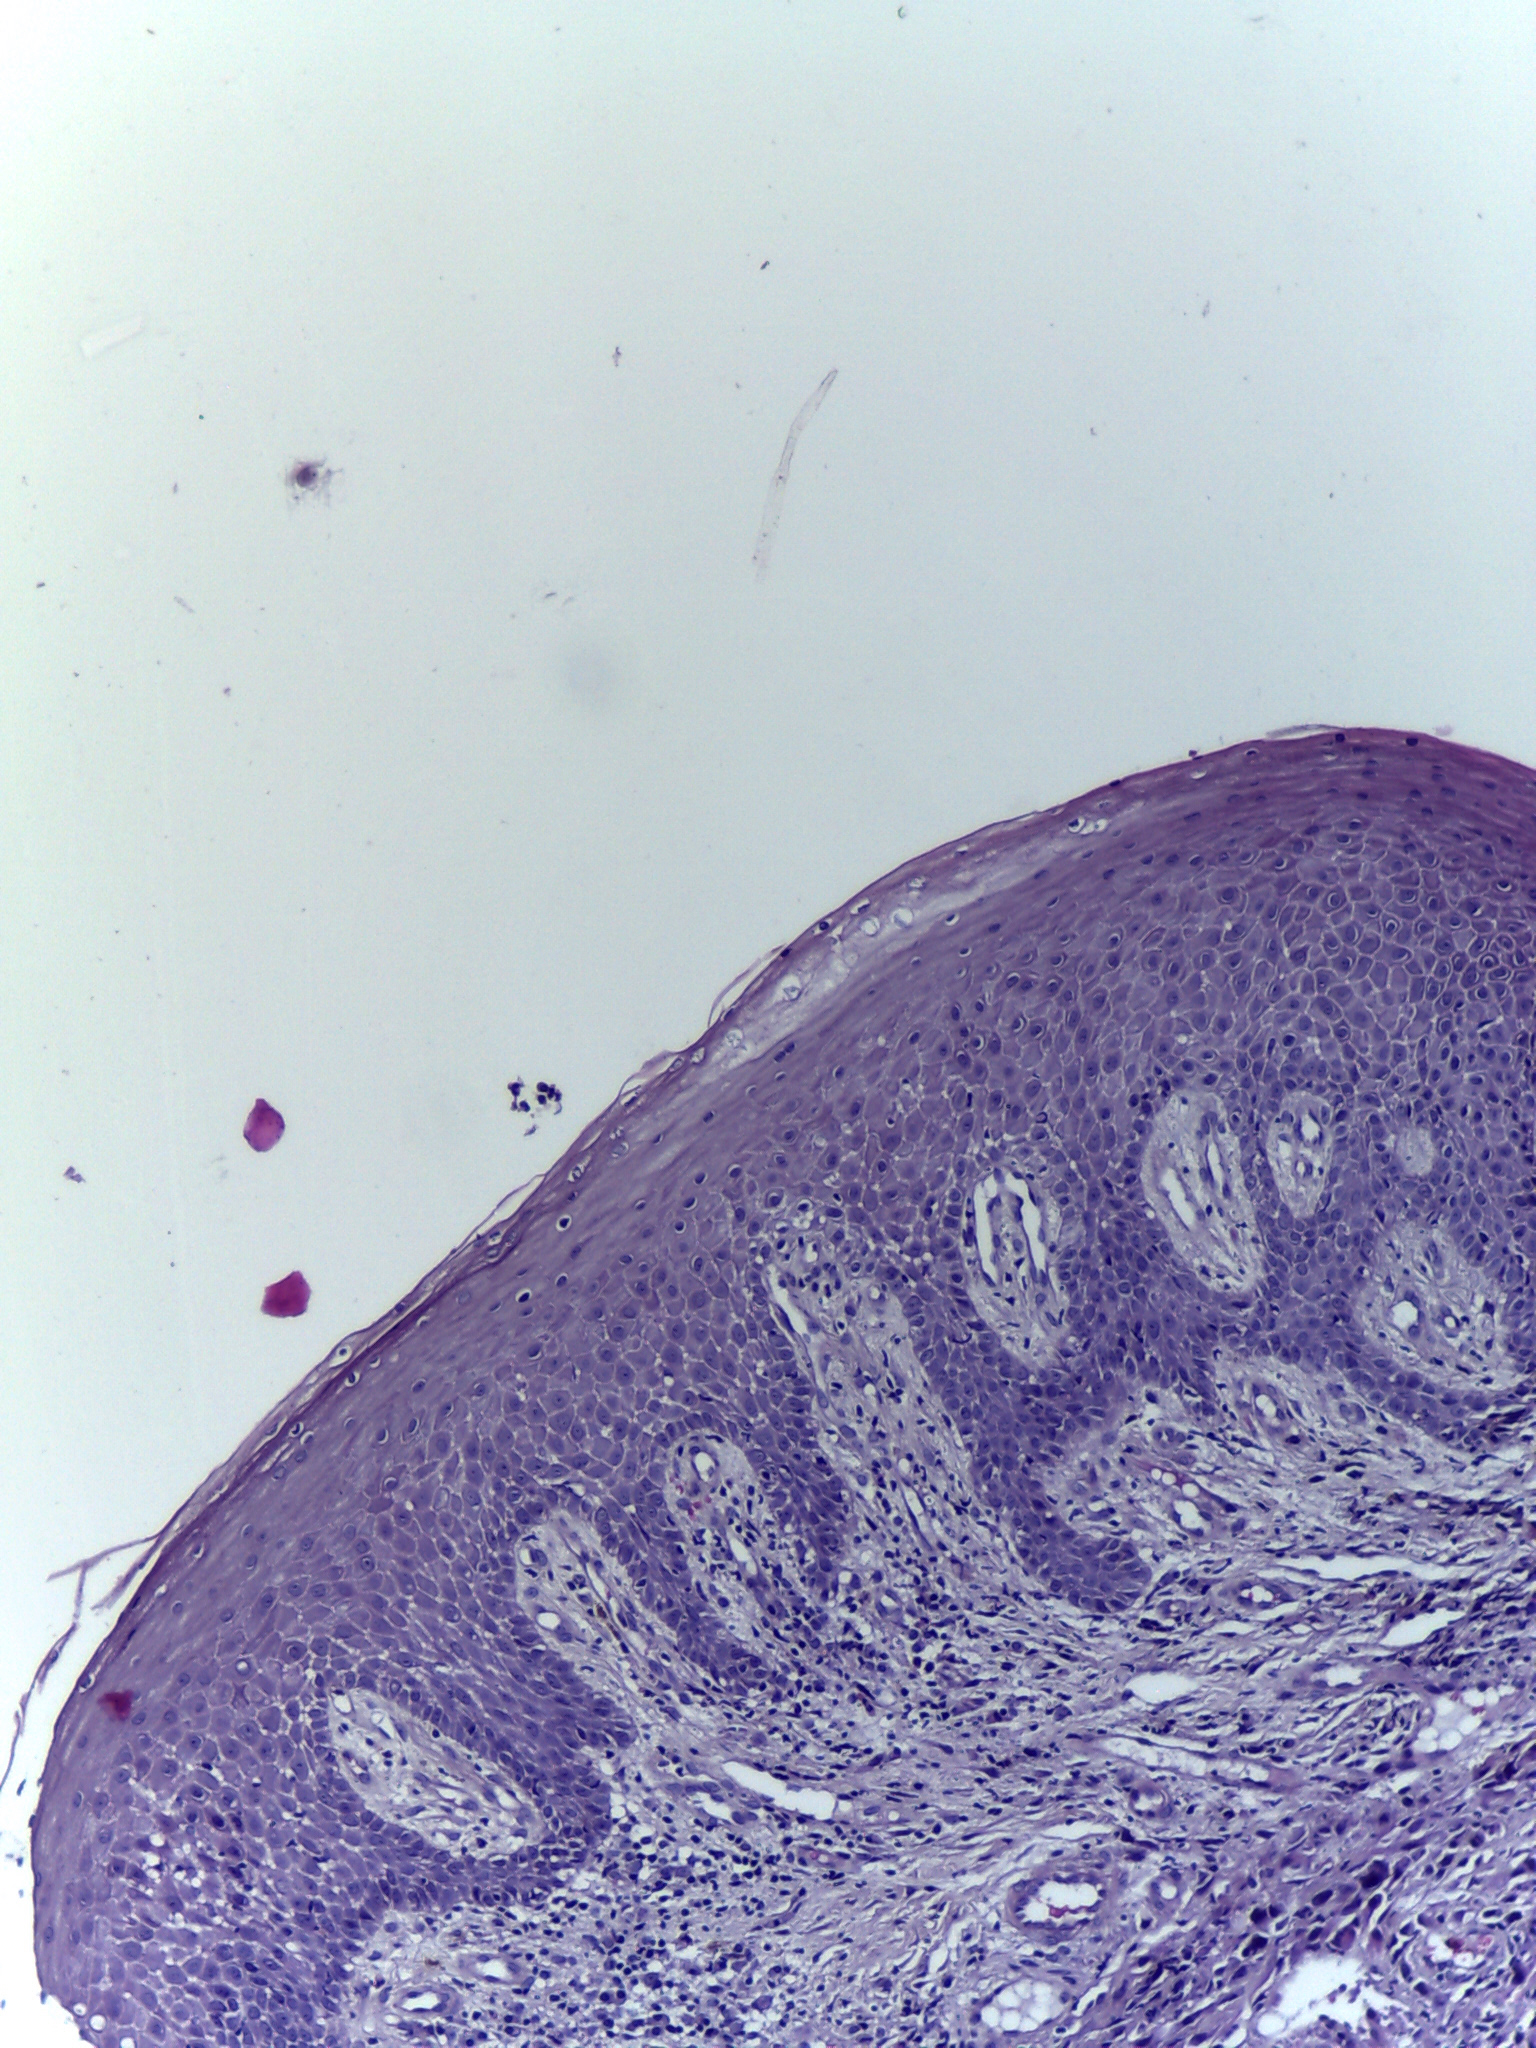
Diagnosis: OSCC